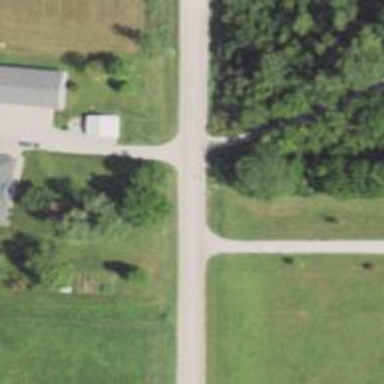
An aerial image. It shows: Driveway leading to service road.